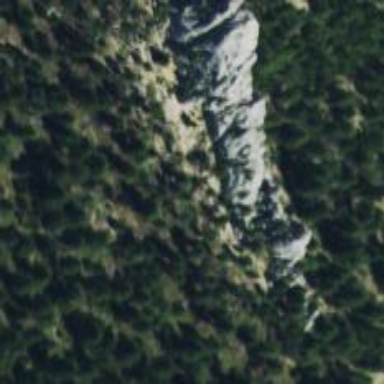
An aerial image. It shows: Natural rock formation.